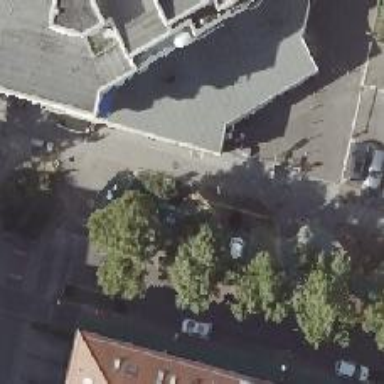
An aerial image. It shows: Ice cream stand or shop.